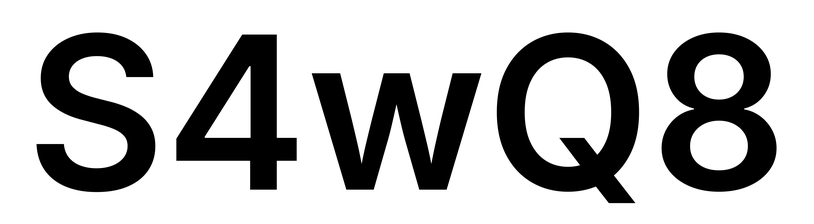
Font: Inter_SemiBold